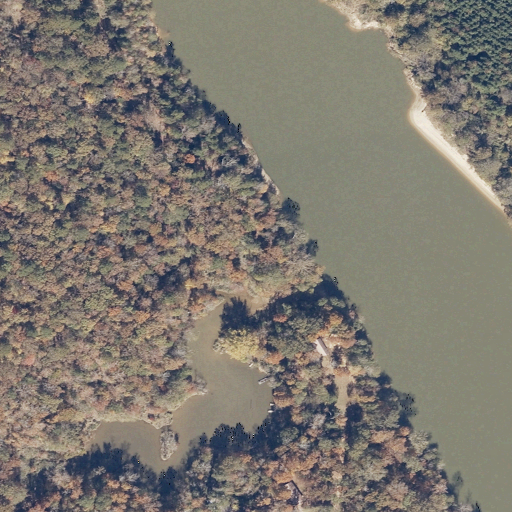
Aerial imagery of cliff(s) in Alabama named McIntyers Bluff containing open water, deciduous forest, mixed forest, woody wetlands, open development, grassland, herbaceous wetlands, and shrub